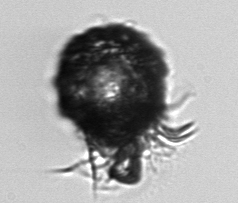
Label: Stenosemella_pacifica